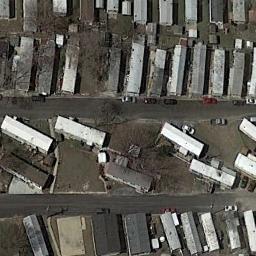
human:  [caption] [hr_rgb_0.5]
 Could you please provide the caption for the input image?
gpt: The mobile home park has some dense mobile homes and two roads go through the mobile home park .

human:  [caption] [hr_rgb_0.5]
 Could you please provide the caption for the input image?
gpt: There are many buildings in the mobile home park .

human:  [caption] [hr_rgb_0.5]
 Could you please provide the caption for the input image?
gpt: The mobile home park is on the bare land next to the road .

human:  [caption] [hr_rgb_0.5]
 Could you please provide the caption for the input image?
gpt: There are hundreds of neatly arranged mobile homes in this area .

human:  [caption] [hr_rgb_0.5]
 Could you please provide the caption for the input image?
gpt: There are many gray buildings and some white buildings in the mobile home park .